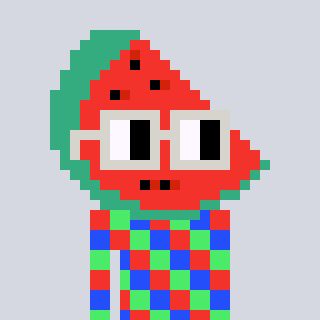
a pixel art character with square light gray glasses, a watermelon-shaped head and a hotbrown-colored body on a cool background